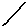
Label: line